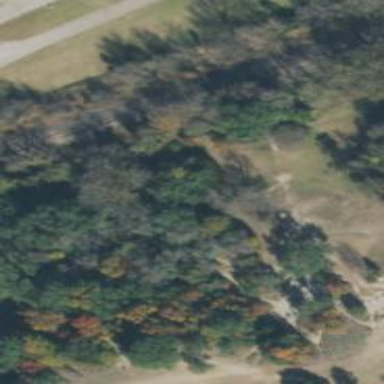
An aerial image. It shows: Disc golf hole as part of disc golf sport activity.